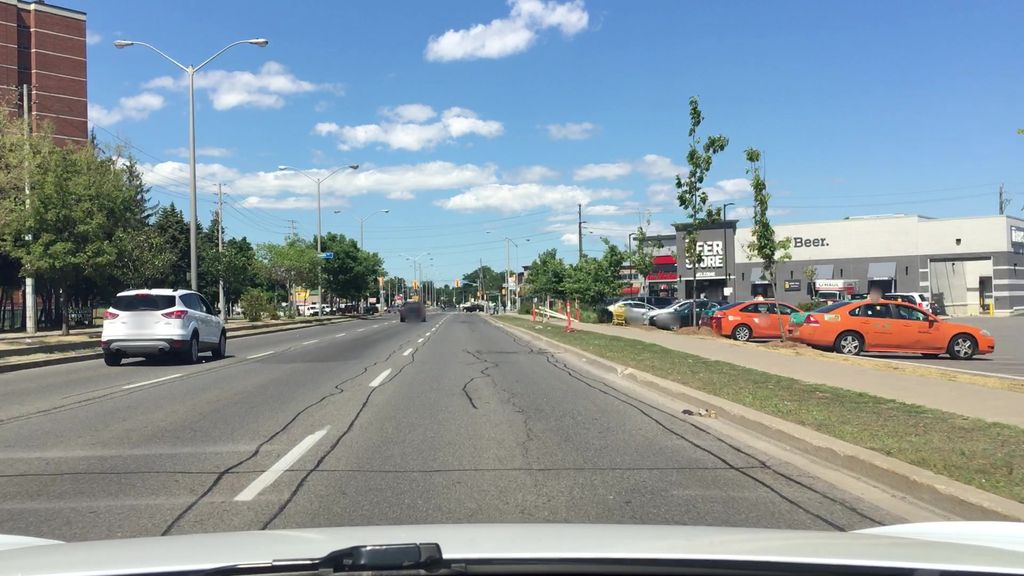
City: toronto